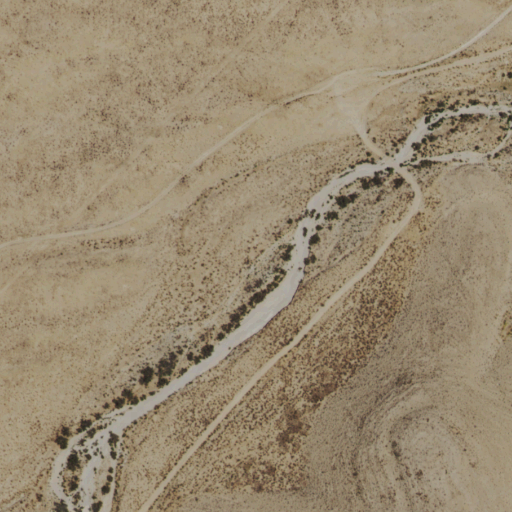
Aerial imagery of valley in New Mexico named Crooked Canyon containing shrub and grassland